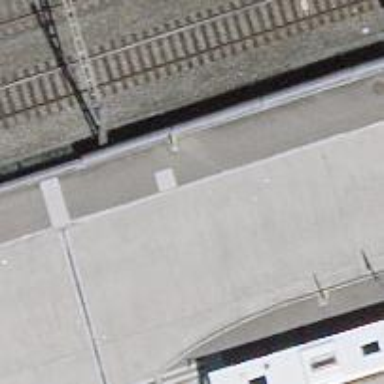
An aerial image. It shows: Asphalt footway.